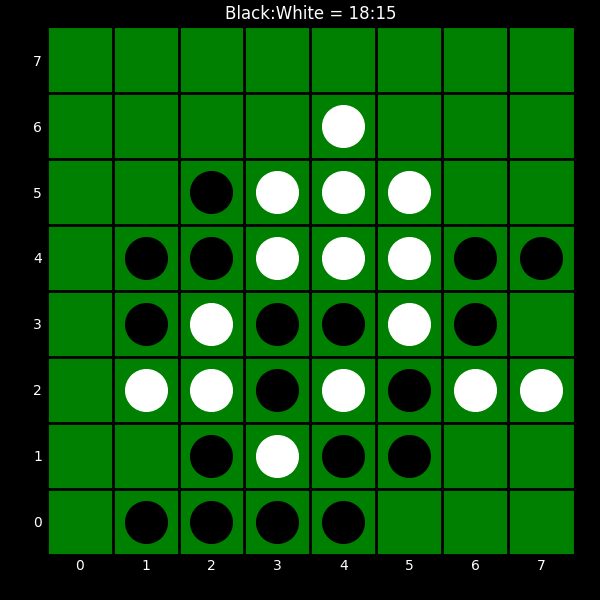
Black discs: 18
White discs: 15